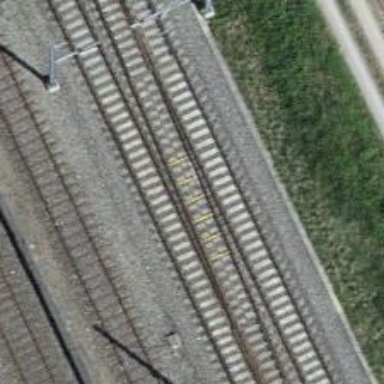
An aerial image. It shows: Single-track electrified railway with contact line.